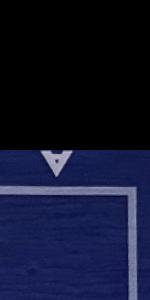
Label: Empty